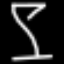
Label: hourglass